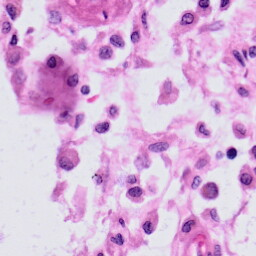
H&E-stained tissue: Skin